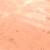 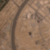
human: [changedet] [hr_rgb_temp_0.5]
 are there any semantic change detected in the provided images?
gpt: A wide residence has been realized in this area.